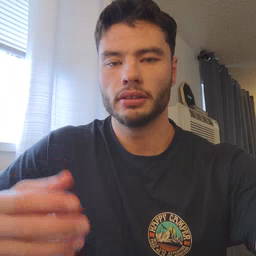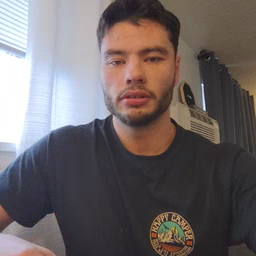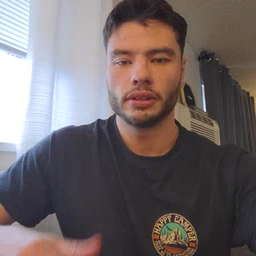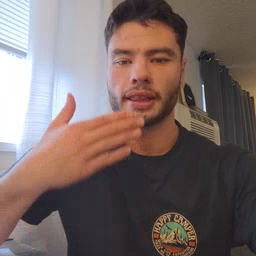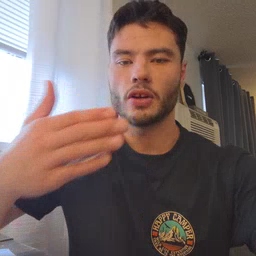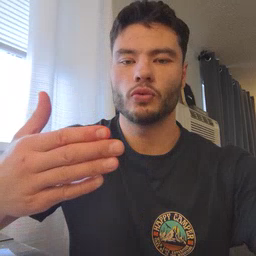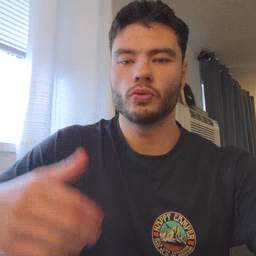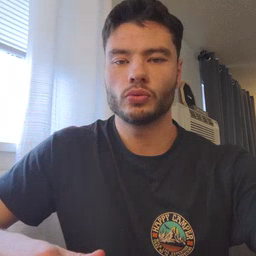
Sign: thankyou